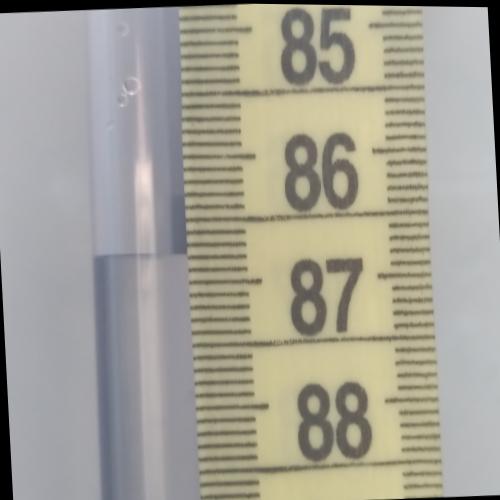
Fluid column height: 86.8 cm